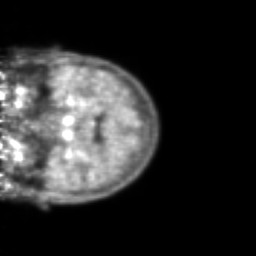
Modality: PET
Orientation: coronal
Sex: female
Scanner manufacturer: ge